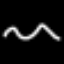
Label: squiggle